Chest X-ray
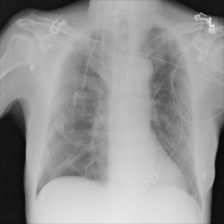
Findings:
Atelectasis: negative
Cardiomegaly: negative
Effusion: negative
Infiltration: negative
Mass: negative
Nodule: negative
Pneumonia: negative
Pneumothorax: negative
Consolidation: negative
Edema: negative
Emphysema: negative
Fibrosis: negative
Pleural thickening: negative
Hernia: negative